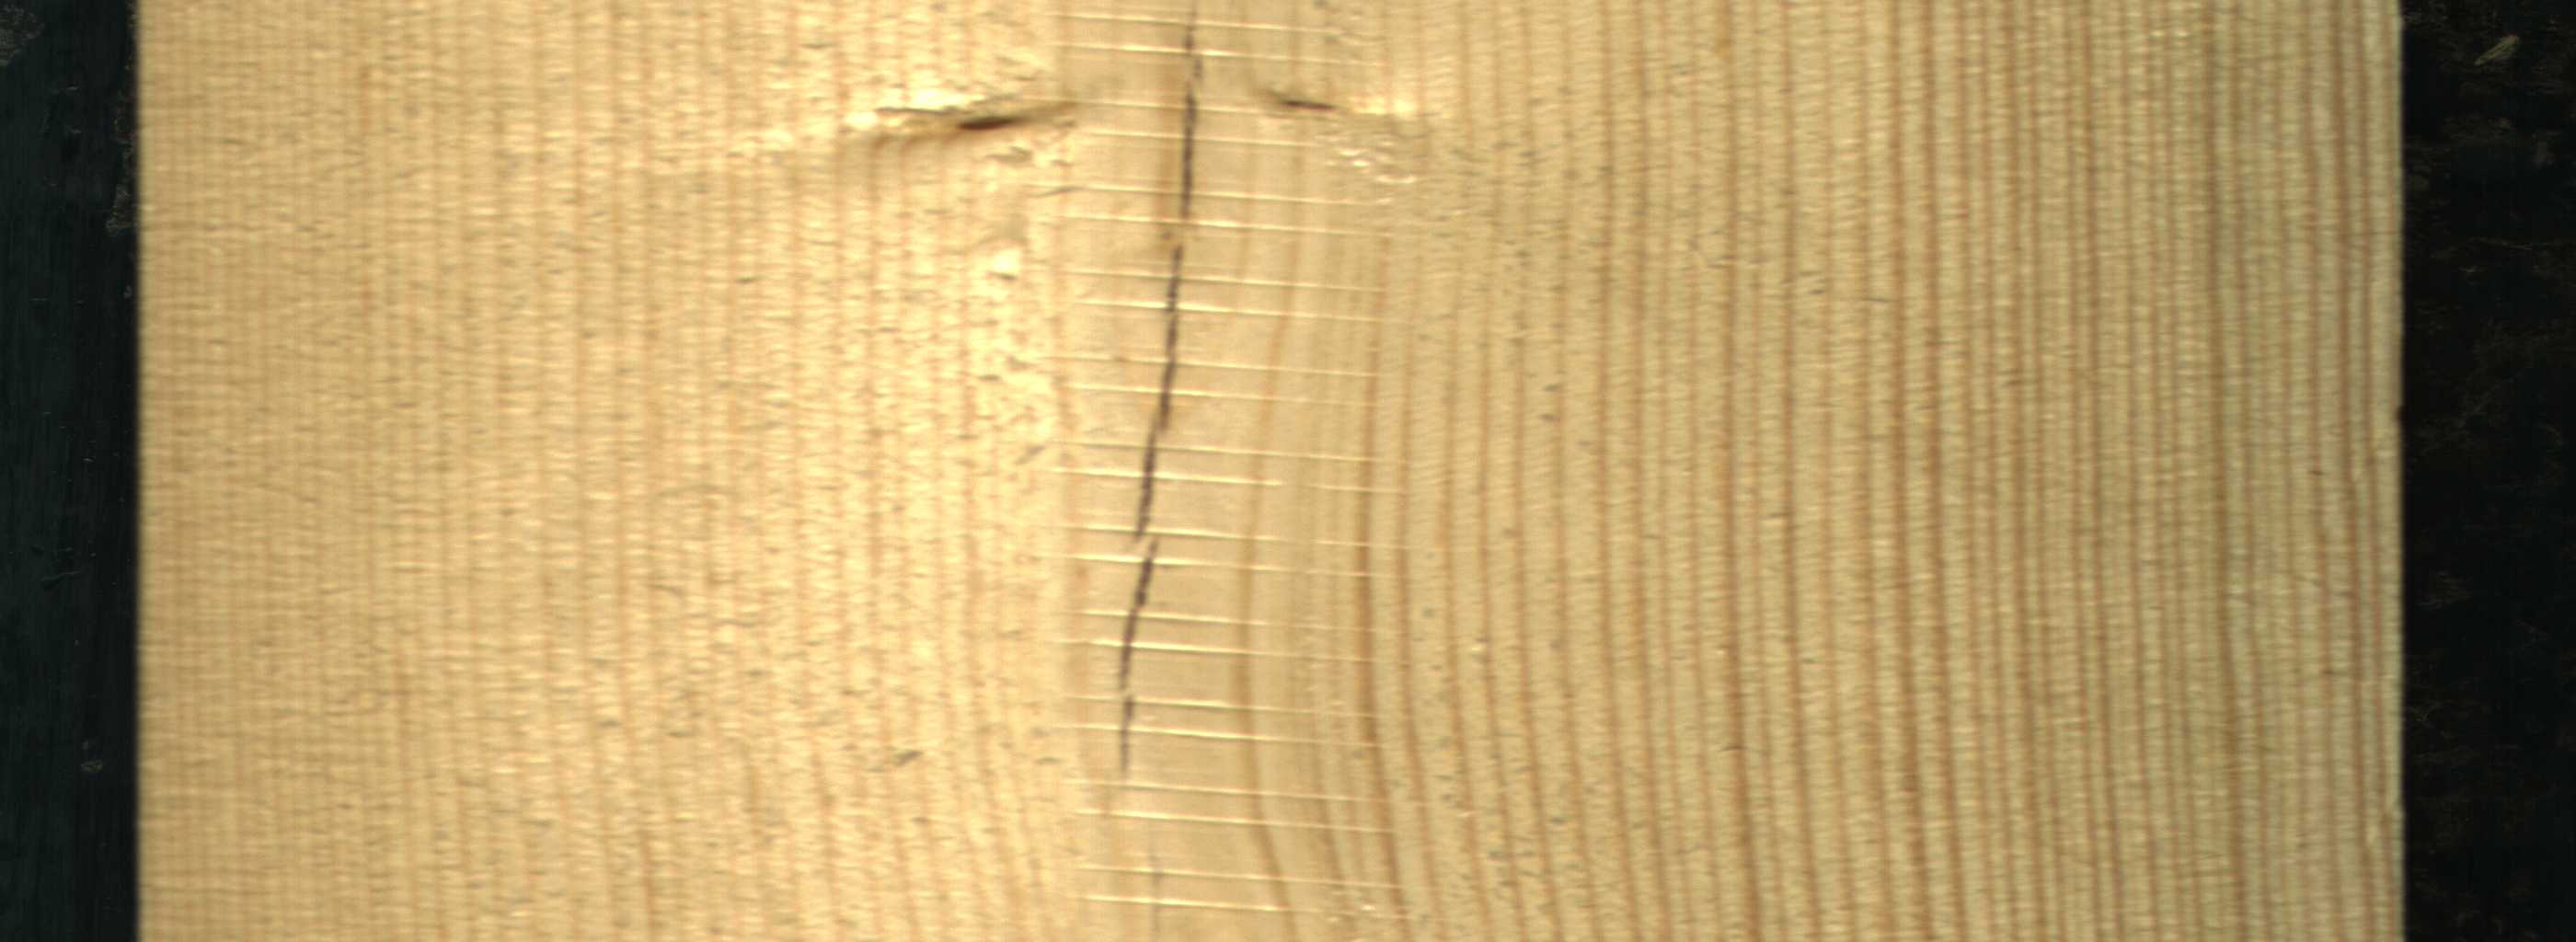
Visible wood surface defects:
Crack
Live_Knot